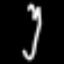
Label: fork